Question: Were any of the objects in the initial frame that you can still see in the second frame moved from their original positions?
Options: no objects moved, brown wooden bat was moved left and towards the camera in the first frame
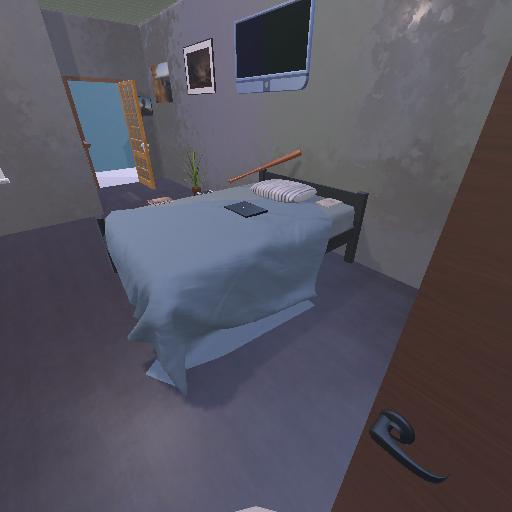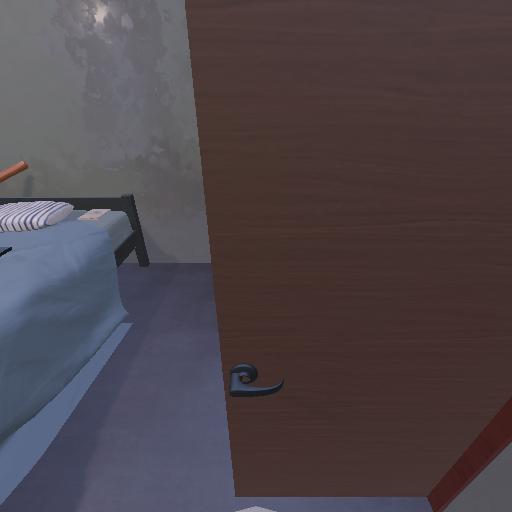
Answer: no objects moved